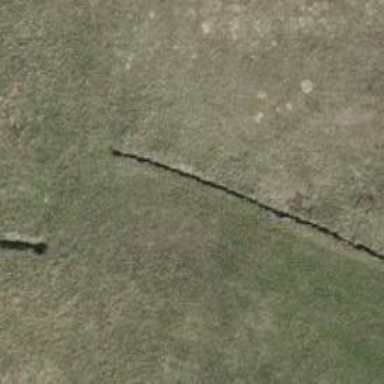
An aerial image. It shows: Ditch in the surroundings.